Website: bh-photo
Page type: address-validator
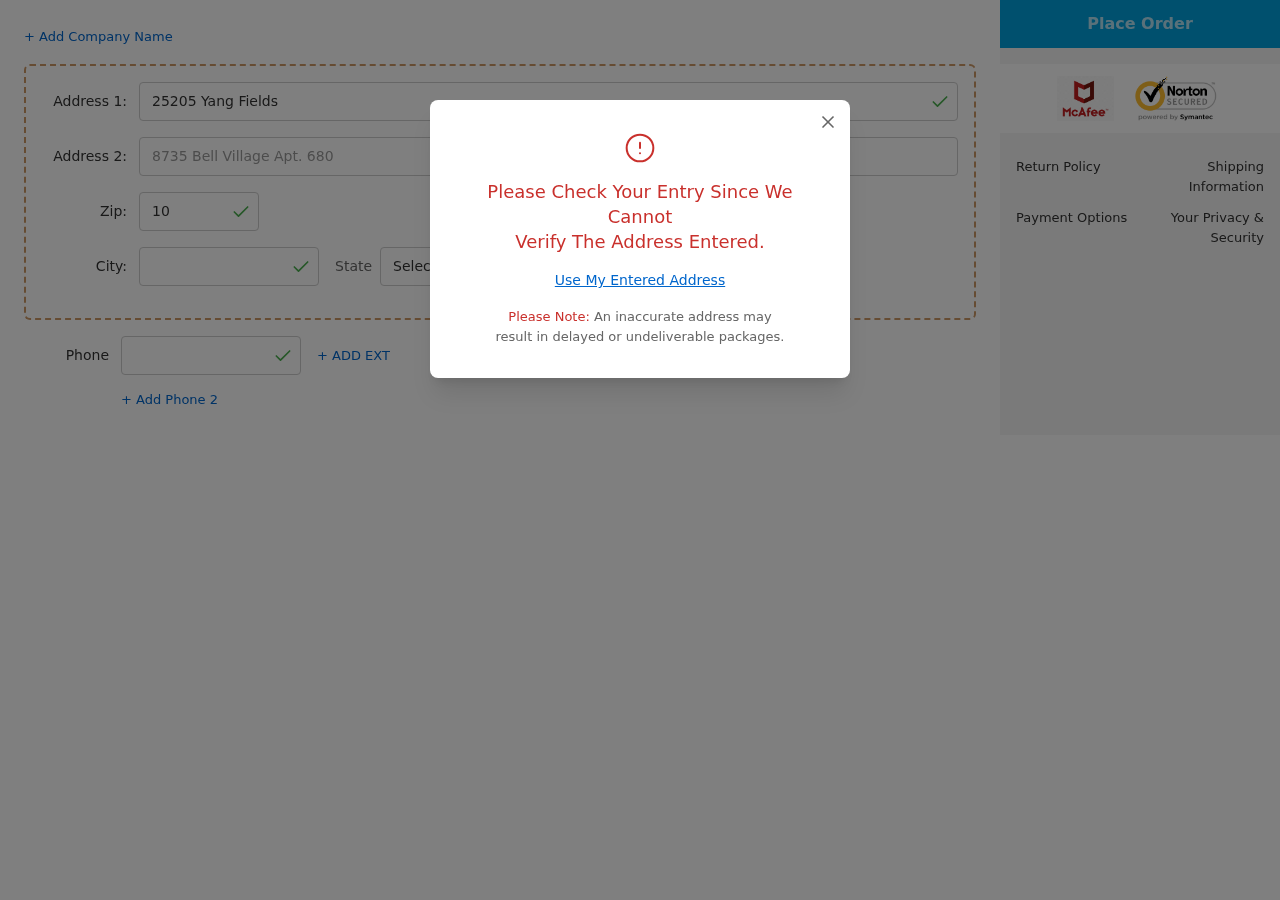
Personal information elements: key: PII_CITY
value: New Josemouth
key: PII_PHONE
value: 7307871925
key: PII_POSTCODE
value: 10533
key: PII_STATE_ABBR
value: OR
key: PII_STREET
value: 25205 Yang Fields
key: PII_STREET2
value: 8735 Bell Village Apt. 680